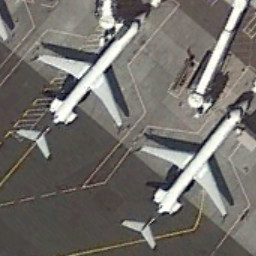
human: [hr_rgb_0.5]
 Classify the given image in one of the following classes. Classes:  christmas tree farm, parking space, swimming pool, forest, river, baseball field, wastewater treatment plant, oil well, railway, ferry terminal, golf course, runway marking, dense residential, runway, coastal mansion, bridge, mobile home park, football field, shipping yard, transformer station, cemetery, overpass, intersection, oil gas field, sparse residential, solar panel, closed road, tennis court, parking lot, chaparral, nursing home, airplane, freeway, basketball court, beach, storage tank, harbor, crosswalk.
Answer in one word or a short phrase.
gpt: airplane